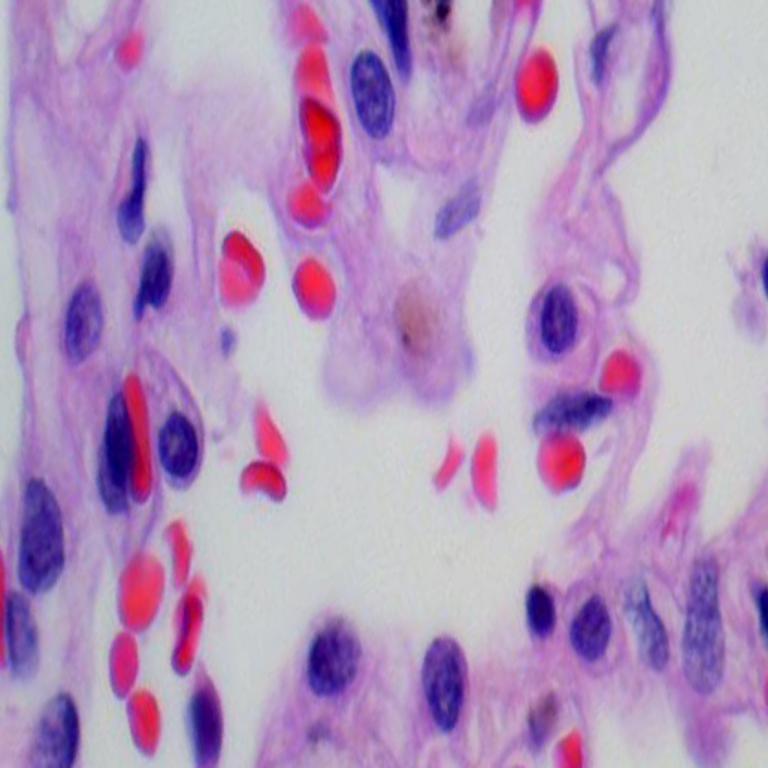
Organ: lung
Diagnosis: benign